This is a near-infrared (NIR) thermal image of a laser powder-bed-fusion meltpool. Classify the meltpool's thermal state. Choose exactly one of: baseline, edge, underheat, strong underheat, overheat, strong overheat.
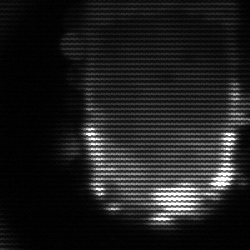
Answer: baseline